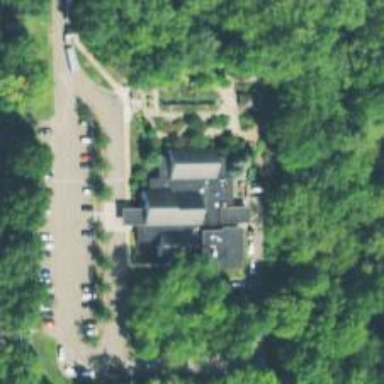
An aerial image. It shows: Clinic.